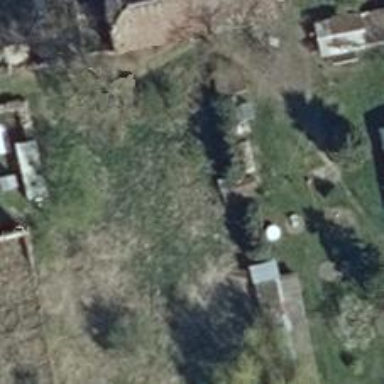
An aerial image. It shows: Isolated dwelling in the countryside.